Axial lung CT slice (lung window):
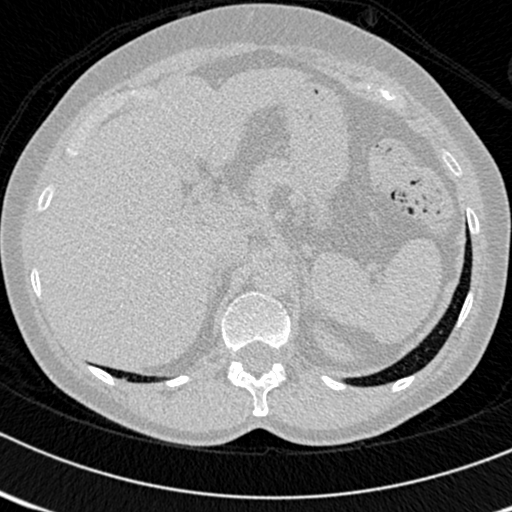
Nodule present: no